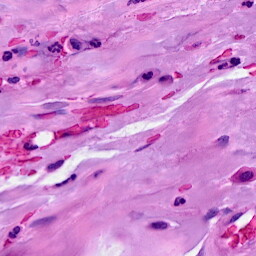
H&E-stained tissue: Breast